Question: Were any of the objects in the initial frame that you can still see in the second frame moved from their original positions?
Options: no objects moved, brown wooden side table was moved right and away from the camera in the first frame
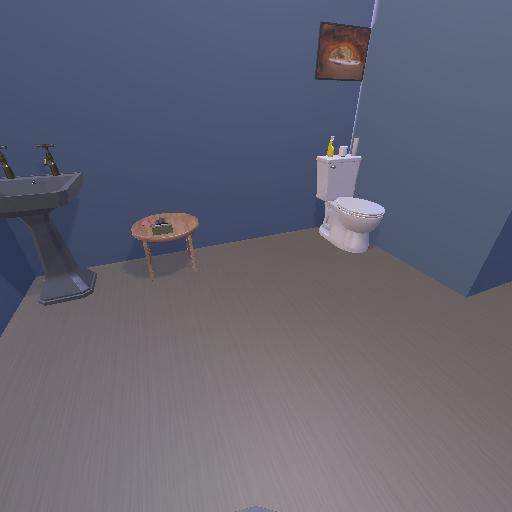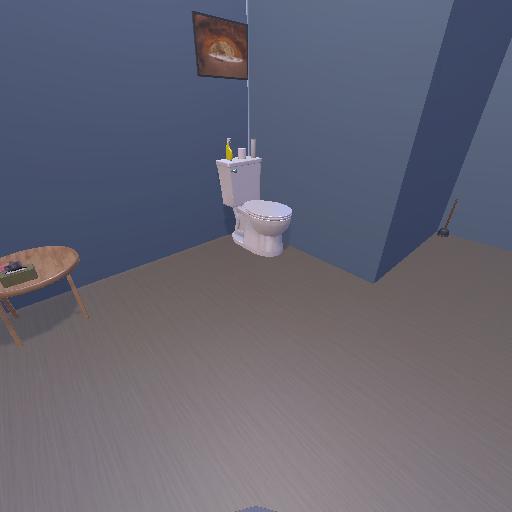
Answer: no objects moved